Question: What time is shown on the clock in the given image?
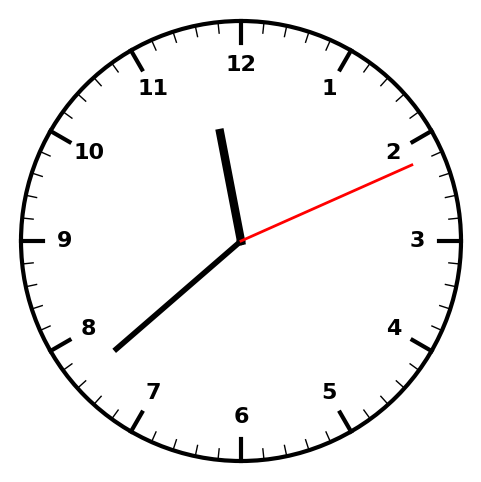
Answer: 11:38:11